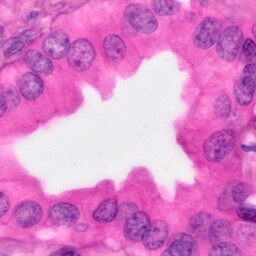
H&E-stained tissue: Pancreatic